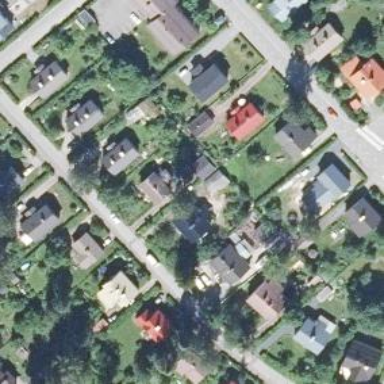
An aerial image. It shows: Residential area.